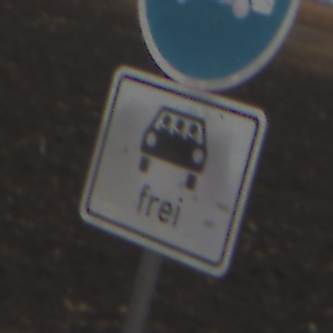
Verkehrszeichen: MehrfachbesetzePersonenkraftwagenFrei
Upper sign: Busssonderstreifen
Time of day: MorningAfternoon
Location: Outdoor (Nature)
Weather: Overcast
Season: NotSpecified
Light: Natural